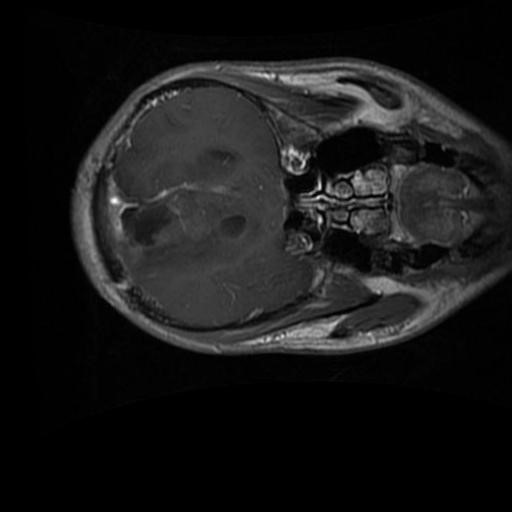
Label: brain_glioma